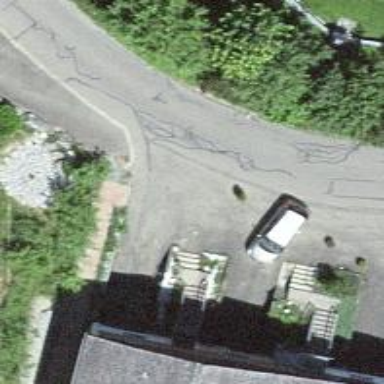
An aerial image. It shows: Unclassified road with asphalt surface.